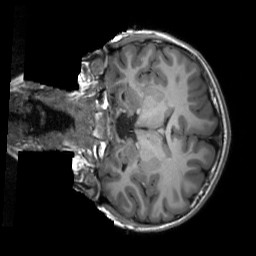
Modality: T1w
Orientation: coronal
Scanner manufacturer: siemens
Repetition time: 2.3 s
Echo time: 0.00229 s